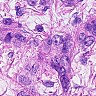
Metastatic tissue present: yes